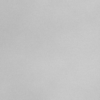
Label: dusty